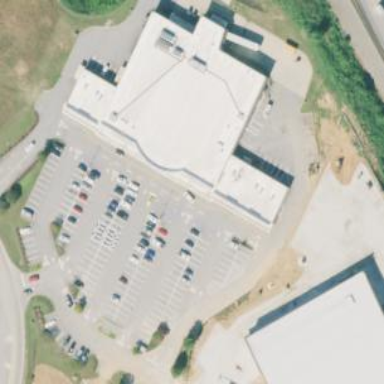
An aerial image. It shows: Supermarket.